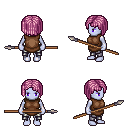
a pixel art fantasy rpg character, female body template, dark elf, purple skin, brown tunic, metal pants, pink pageboy hairstyle, spear, four views (front, back, left, right), 2x2 character sprite sheet, small pixel art, hard edges, no anti-aliasing